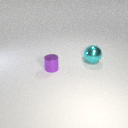
large cyan metal sphere to the right of small purple metal cylinder